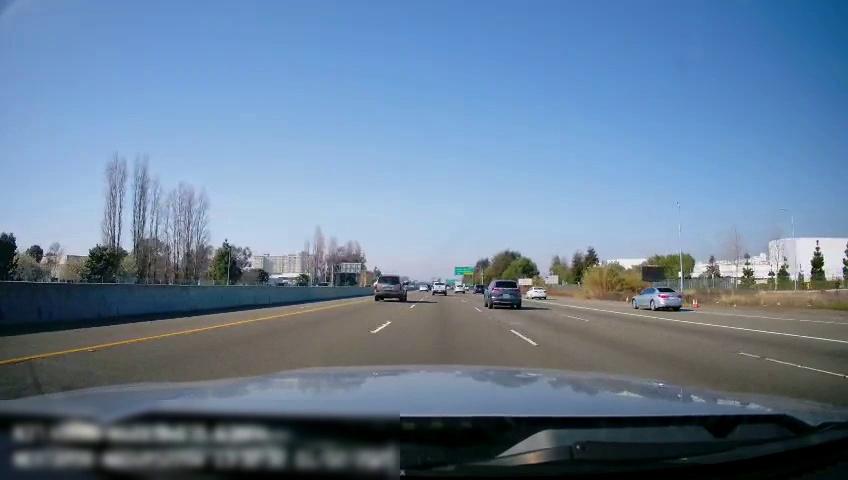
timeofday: Day
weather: Sunny
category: Drivable Space
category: Vehicles | Car
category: Vehicles | Car
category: Vehicles | Car
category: Vehicles | SUV
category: Vehicles | SUV
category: Vehicles | SUV
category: Vehicles | Car
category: Vehicles | SUV
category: Lanes | Alternate Lane
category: Lanes | Alternate Lane
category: Lanes | Current Lane
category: Lanes | Current Lane
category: Lanes | Alternate Lane
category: Lanes | Alternate Lane
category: Traffic | Signs
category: Traffic | Signs
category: Traffic | Signs